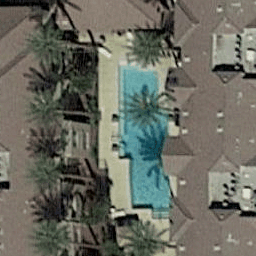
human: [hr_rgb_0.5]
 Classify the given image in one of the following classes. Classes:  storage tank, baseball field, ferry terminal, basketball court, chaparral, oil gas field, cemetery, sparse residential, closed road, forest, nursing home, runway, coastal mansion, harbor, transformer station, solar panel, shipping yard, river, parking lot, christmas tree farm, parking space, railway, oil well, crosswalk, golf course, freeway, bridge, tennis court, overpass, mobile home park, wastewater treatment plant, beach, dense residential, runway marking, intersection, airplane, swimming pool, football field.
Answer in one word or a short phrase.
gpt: swimming pool